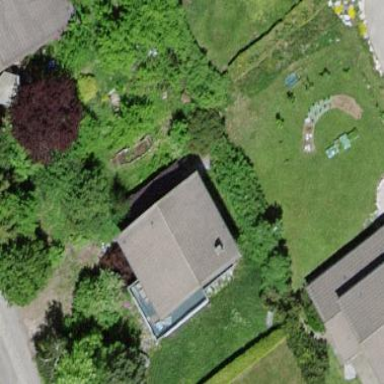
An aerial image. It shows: Simple house.